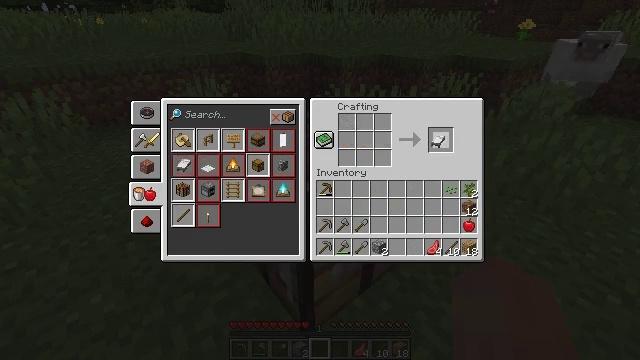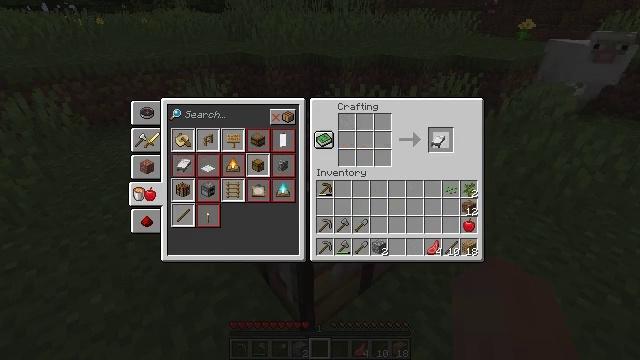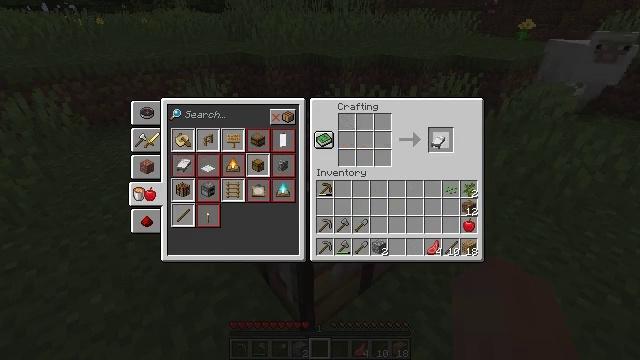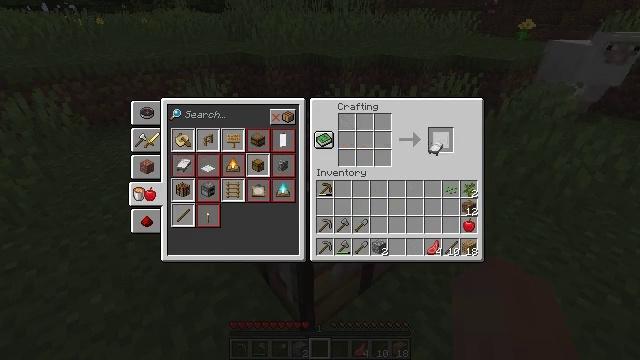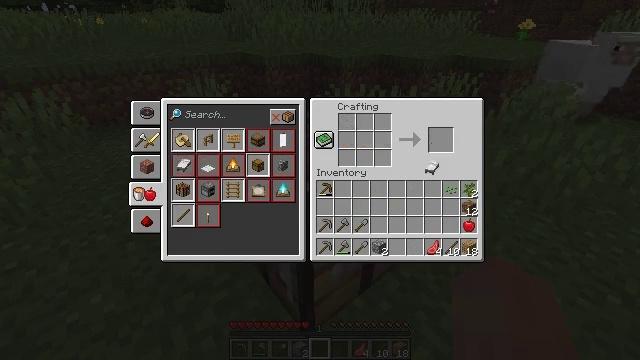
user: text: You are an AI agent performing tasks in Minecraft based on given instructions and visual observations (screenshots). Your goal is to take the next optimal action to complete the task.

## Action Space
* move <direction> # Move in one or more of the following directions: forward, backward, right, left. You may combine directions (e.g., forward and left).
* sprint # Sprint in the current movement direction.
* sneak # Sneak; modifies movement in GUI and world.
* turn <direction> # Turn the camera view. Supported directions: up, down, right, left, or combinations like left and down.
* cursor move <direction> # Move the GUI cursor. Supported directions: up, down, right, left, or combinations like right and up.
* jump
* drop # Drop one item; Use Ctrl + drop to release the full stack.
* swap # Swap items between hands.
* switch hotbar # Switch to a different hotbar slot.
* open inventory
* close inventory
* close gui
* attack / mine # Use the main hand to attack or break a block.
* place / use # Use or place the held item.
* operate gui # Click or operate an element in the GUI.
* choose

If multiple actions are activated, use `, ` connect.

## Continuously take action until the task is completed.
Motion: motion action
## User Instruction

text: Turn wool and planks into a white bed.
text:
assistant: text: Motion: operate gui
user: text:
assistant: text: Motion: no_op
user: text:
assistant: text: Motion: cursor move down
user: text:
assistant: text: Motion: cursor move down
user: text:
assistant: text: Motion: no_op